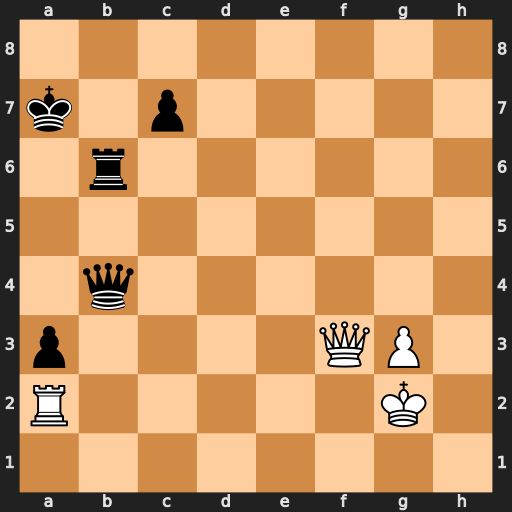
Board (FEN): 8/k1p5/1r6/8/1q6/p4QP1/R5K1/8
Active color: w
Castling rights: -
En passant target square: -
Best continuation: Rxa3+ Ra6 Qe3+ Kb8 Rb3